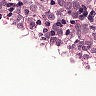
Metastatic tissue present: yes